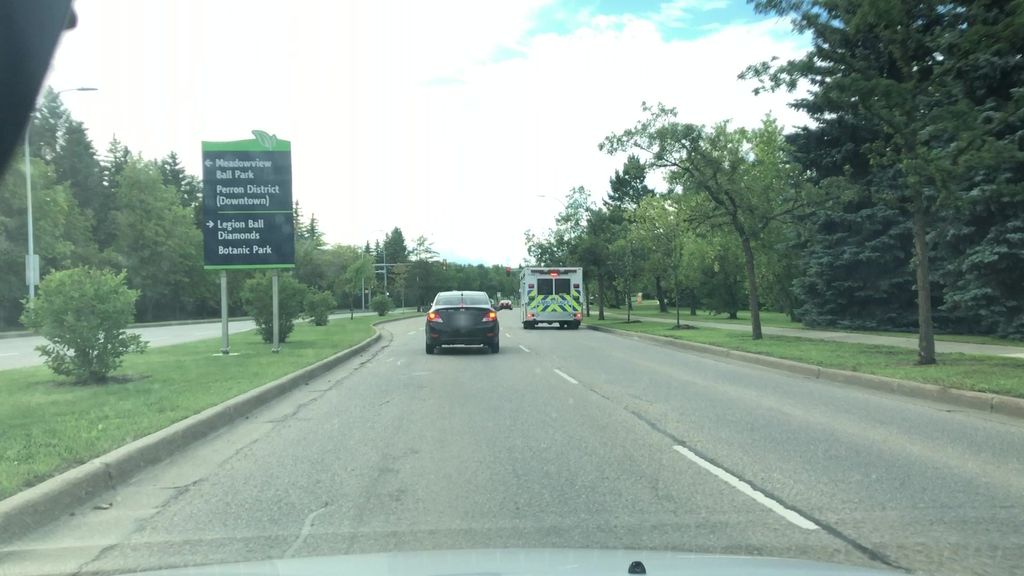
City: edmonton